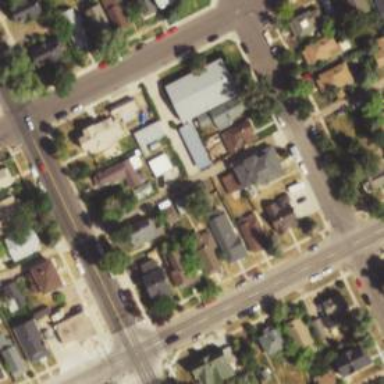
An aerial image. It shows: Alley classified as service road.